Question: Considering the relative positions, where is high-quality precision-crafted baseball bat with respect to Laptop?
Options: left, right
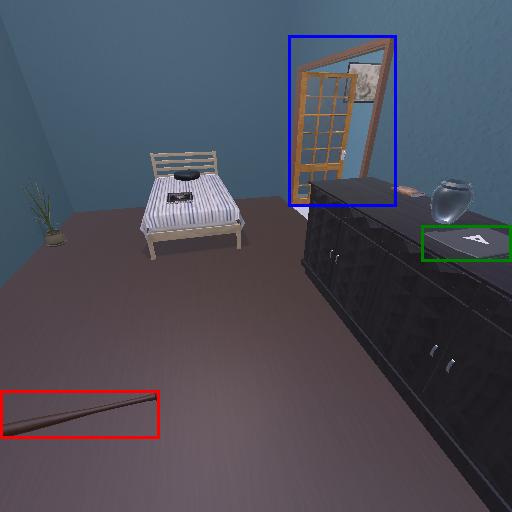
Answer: left